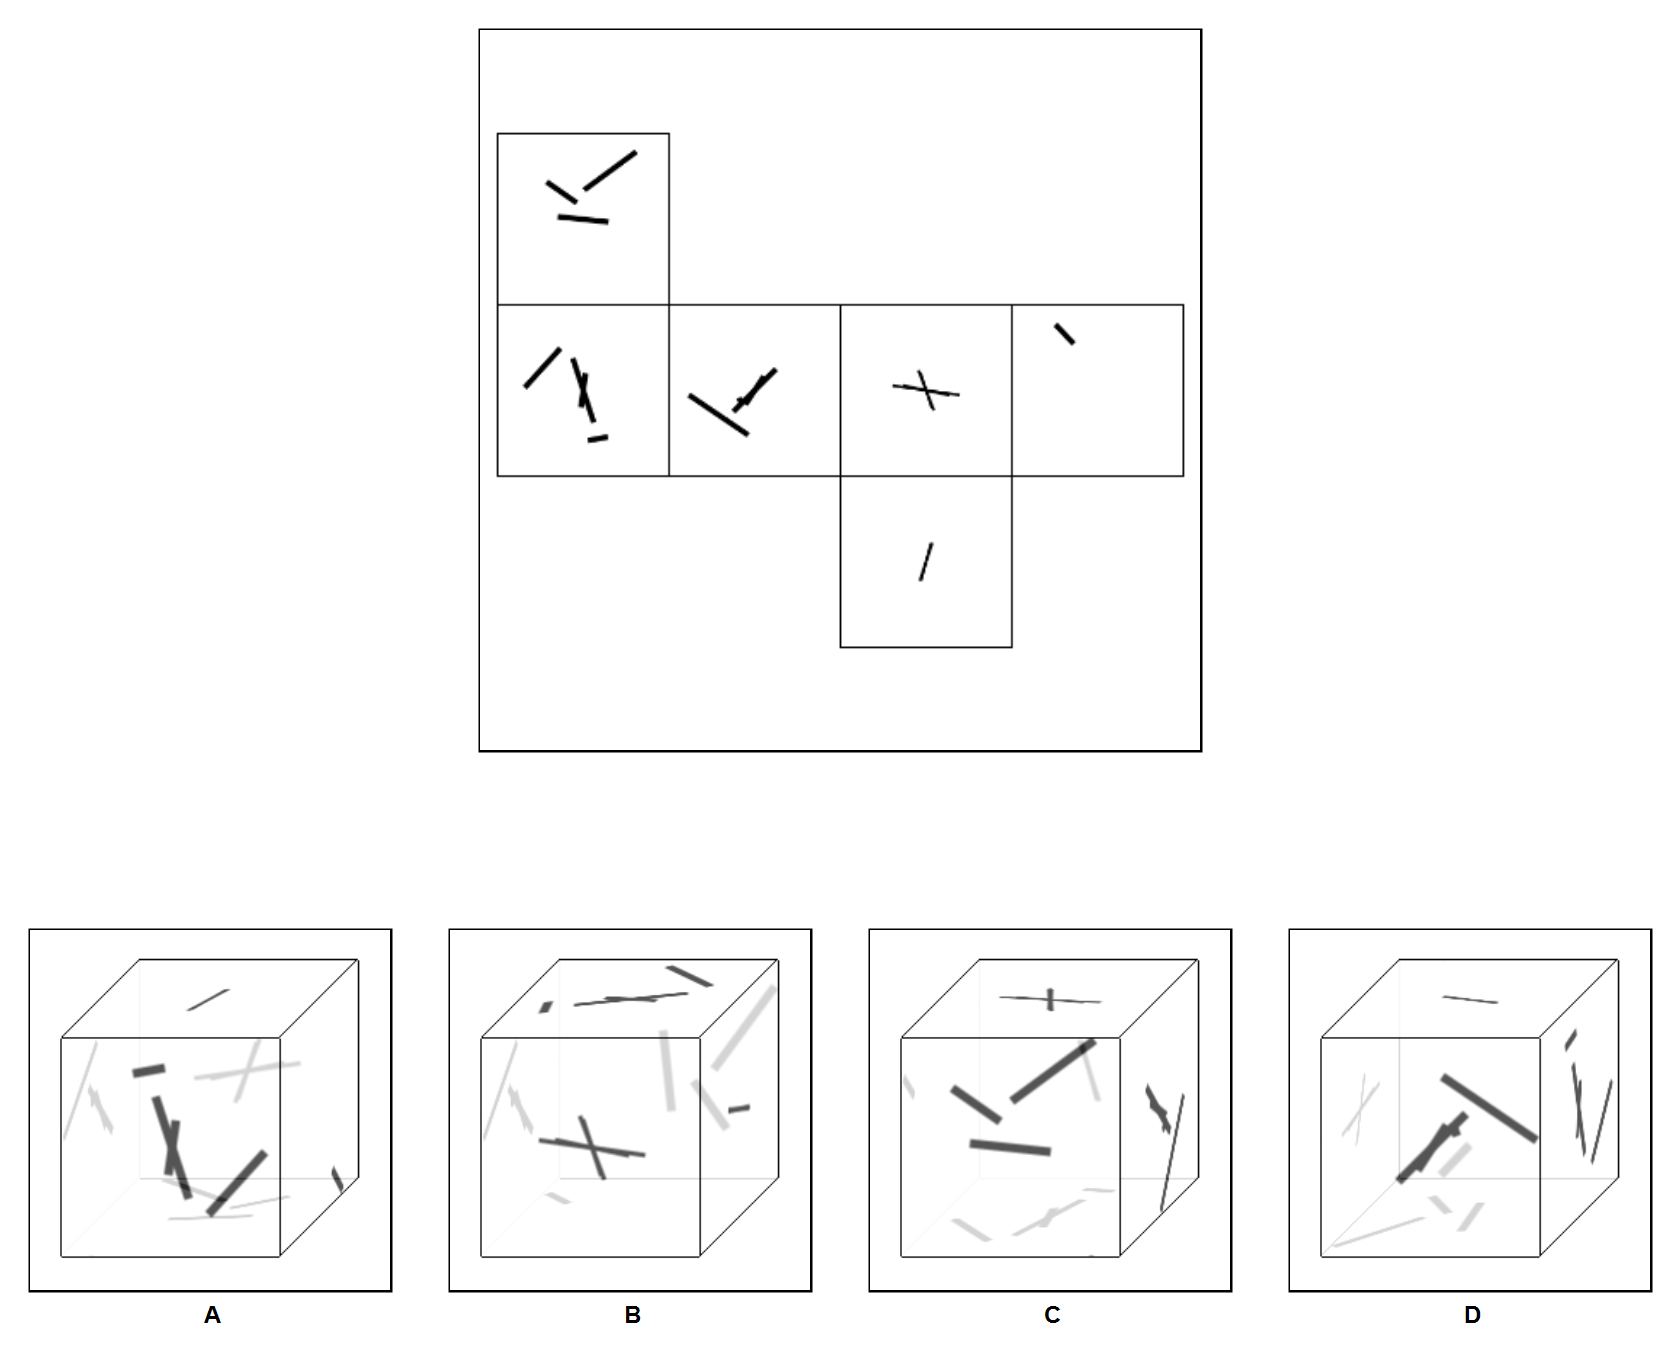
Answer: B